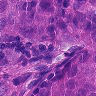
Metastatic tissue present: yes